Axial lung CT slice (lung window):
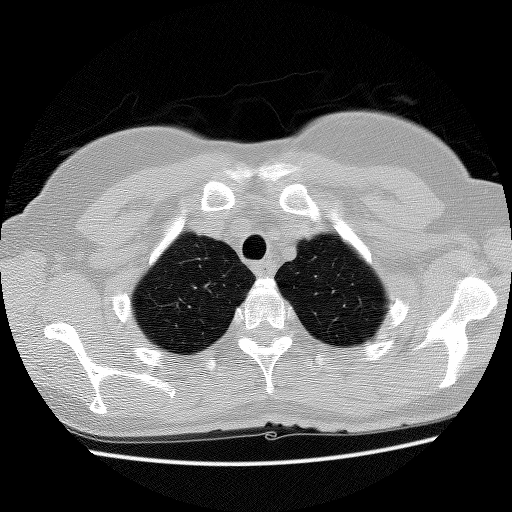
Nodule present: no